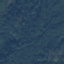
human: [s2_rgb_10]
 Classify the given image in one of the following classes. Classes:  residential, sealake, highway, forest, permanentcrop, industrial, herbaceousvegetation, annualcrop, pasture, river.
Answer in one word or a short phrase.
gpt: Forest